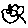
Label: flower